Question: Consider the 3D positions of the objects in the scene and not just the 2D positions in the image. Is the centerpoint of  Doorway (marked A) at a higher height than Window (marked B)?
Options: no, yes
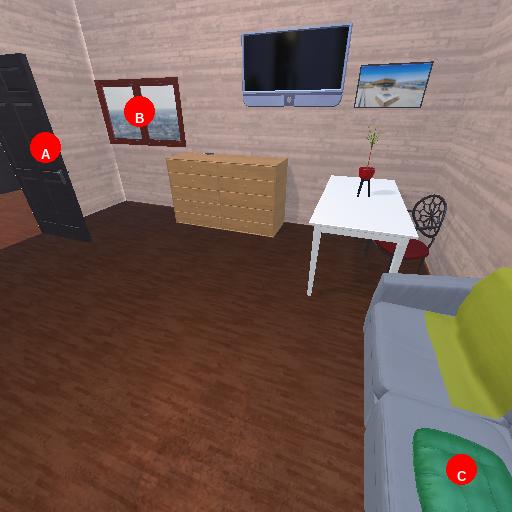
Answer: no